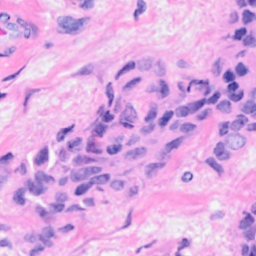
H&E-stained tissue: Breast